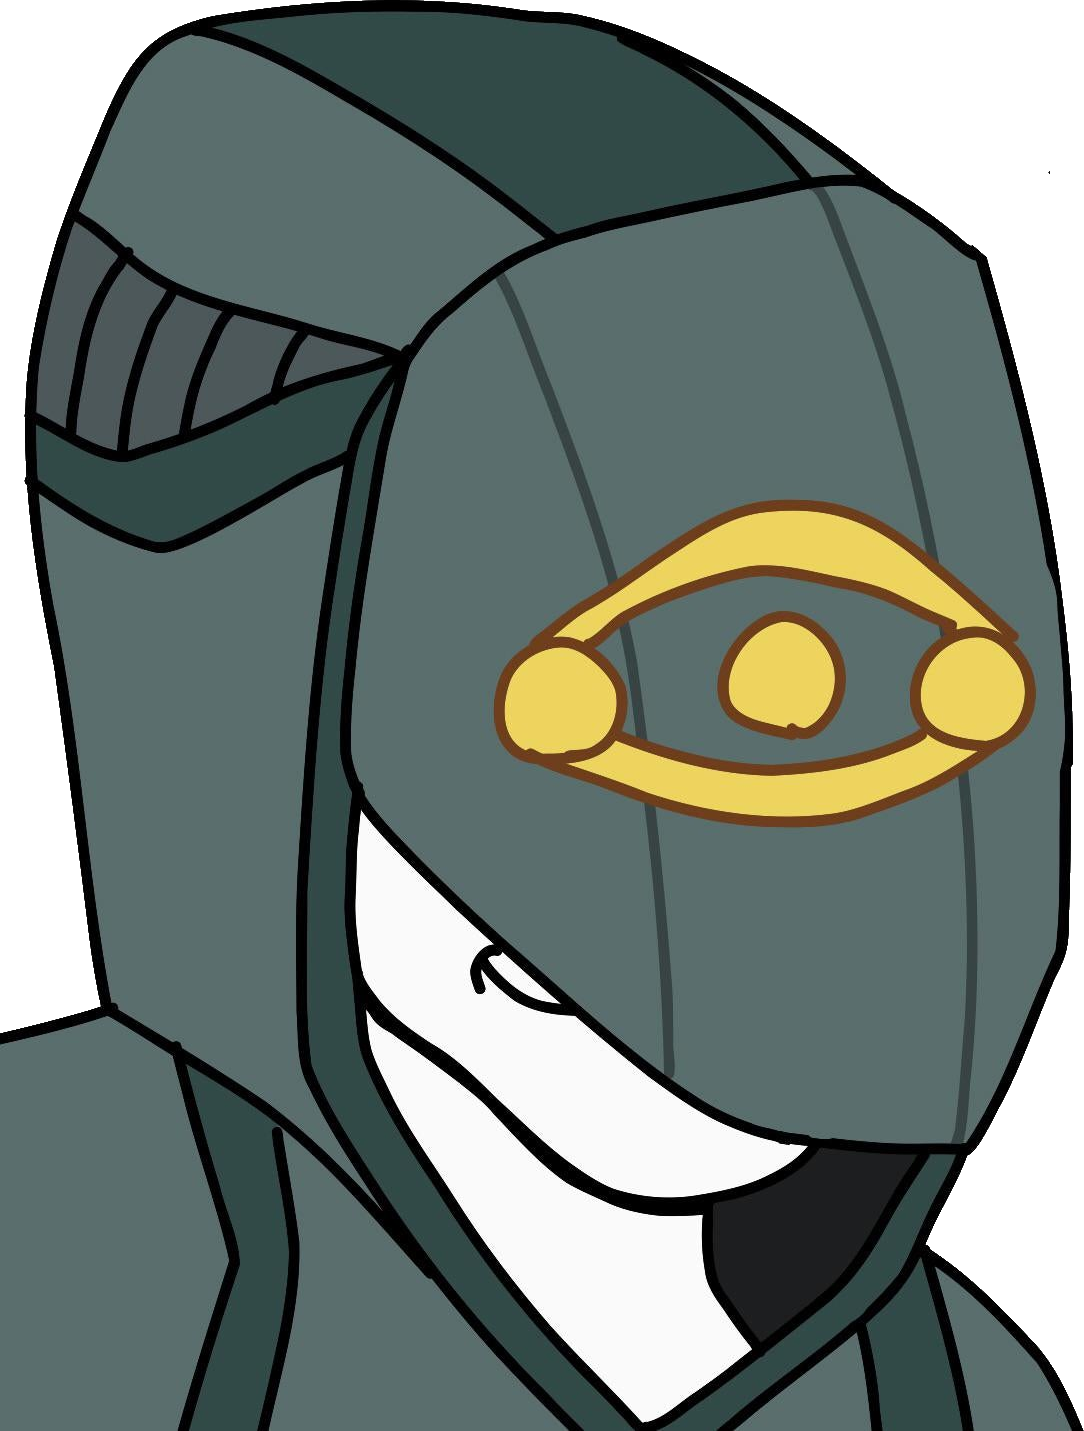
Label: 5_Smugjak